Interaction volume radius: 5 \u00c5
Interaction volume height: 25 \u00c5
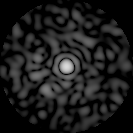
Disorder parameter: 0.8121